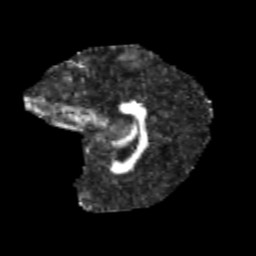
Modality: FA
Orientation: sagittal
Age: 10
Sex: female
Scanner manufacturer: siemens
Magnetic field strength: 3 T
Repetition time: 3.8 s
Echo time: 0.07 s